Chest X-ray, AP view. Patient: 49 years old, sex M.
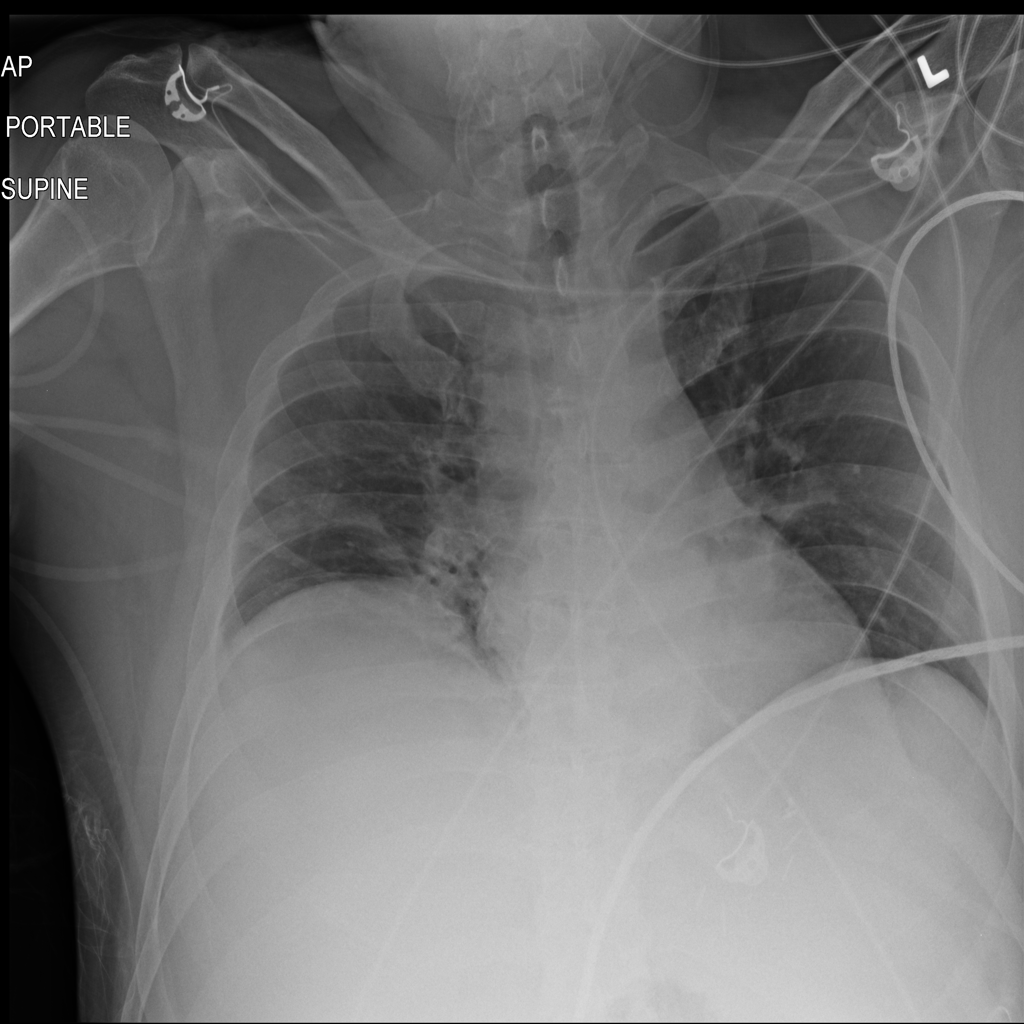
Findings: Atelectasis